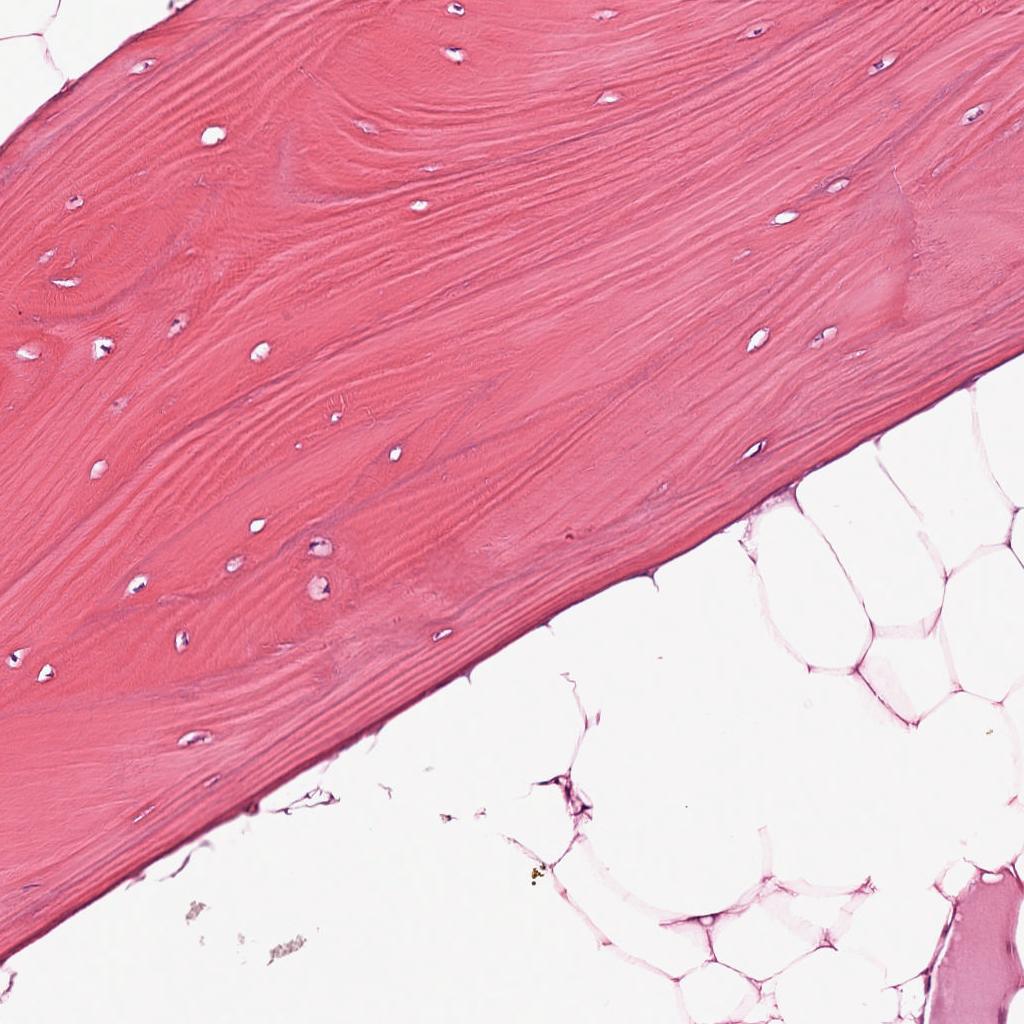
Label: Non-Tumor